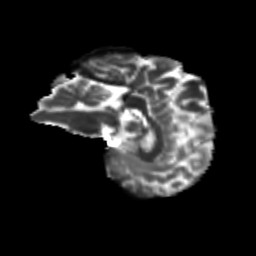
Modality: T2w
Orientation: sagittal
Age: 51
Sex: female
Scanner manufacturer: siemens
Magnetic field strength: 3 T
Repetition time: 8.6 s
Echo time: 0.095 s